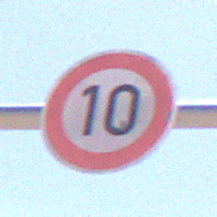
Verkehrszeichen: Geschwindigkeit10
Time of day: Midday
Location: Outdoor (RoadRail)
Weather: Clear
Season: NotSpecified
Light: Natural